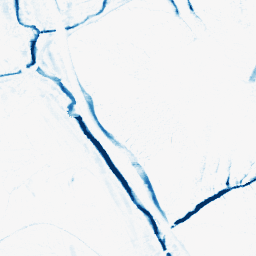
Category: morphological
Decomposition family: morphological_ellipse
Decomposition parameters: operation: closing
width: 5
height: 10
Upsampling method: quintic
Upsampling parameters: scale: 2
Upsampling scale: 2